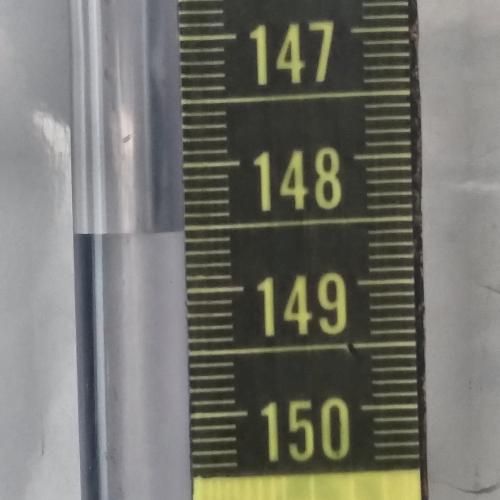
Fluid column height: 148.5 cm